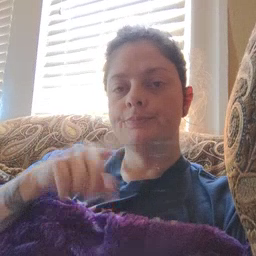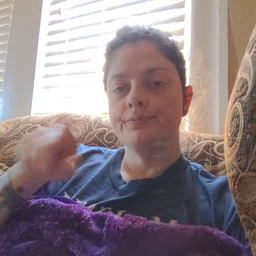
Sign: dryer